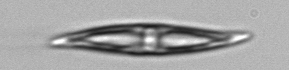
Label: Pleurosigma